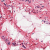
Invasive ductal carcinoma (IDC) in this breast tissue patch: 0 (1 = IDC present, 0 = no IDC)